Question: so i have a normal 960px layout, i want to add a div that can use 300px inside that 960 and the rest of the space (browser width) i want to fill with that div...but always stay on the same position inside the wrapper (im not talking about a vertical fixed element)
can i do this without using javascript? but if theres isnt another option its ok

Example:
'''
<div class="wrapper">
<div class="fill">Something</div>
</div>
'''
CSS:
'''
.wrapper {
margin: 0 auto;
width: 960px;
background: #ddd;
}
.fill {
margin: 300px 0 0 0;
width: 300px;
background: red;
}
'''
thank you
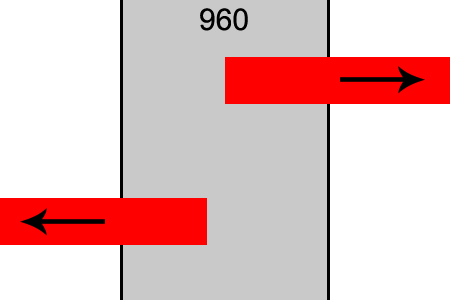
Answer: If I well understood what you need: try this fiddle
<URL>
<URL>
this should be the effect, but I placed an extra wrapper around your 'wrapper'. The width of red box inside the dark container is always of 300px no matter what the size of the viewport is.